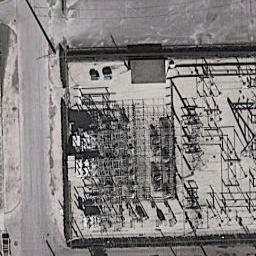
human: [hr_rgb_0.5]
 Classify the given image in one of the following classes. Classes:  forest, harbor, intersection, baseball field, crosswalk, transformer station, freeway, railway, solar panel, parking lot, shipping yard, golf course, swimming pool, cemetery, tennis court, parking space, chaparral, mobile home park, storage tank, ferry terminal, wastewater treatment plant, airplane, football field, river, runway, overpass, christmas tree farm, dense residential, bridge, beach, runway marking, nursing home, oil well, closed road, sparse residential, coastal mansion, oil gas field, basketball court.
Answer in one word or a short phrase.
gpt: transformer station